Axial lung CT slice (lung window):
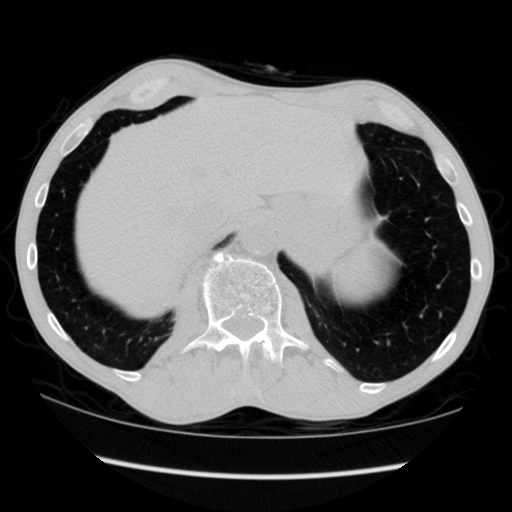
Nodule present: no